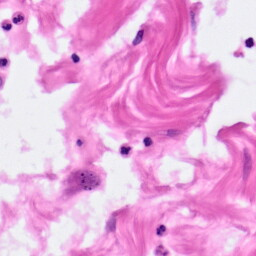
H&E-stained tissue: Pancreatic